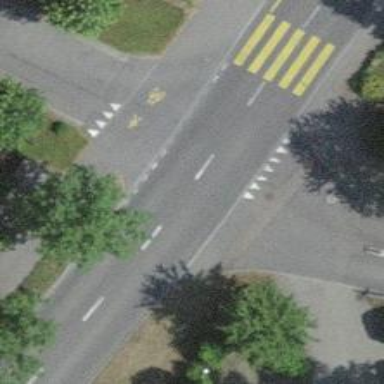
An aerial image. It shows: Road with "give way" sign.